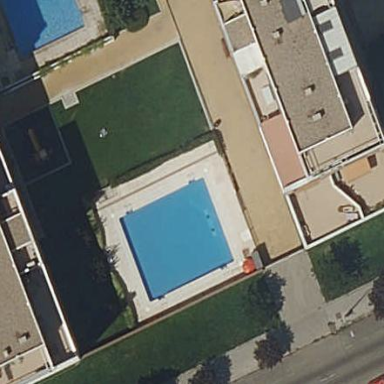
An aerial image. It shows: Swimming pool located in leisure land.